CT reconstruction: convct
Segmentation target: spine
Patient: M, age 66
ISS stage: Stage 1
Metal implant: no
Axial slice:
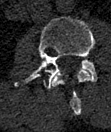
Sagittal slice:
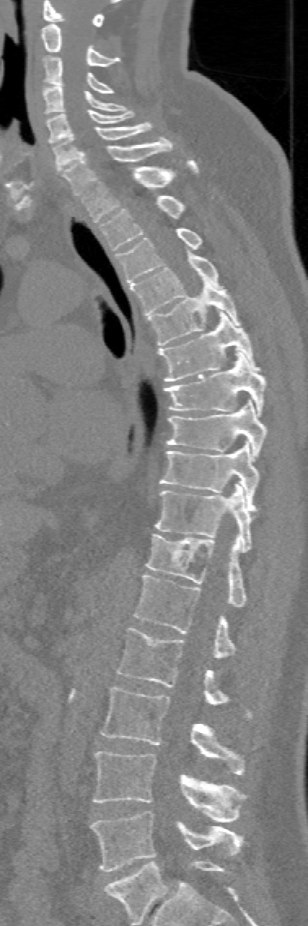